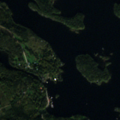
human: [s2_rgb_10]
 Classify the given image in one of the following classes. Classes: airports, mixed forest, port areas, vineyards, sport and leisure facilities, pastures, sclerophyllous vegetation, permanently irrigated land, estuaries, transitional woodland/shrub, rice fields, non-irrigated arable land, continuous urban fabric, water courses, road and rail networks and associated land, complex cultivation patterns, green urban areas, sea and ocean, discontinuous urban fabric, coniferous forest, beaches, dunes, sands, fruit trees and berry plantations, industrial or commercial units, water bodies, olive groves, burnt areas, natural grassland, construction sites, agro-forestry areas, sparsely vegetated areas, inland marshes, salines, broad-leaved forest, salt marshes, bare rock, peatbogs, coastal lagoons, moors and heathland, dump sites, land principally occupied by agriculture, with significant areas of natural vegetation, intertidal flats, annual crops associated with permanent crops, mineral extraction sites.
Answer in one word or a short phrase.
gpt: coniferous forest, mixed forest, water bodies